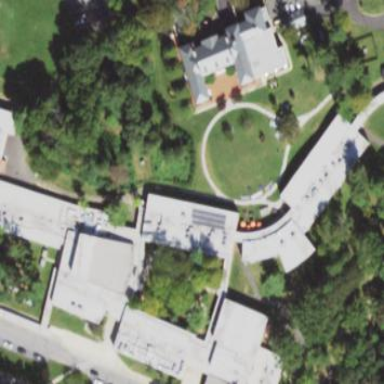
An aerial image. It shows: School building.